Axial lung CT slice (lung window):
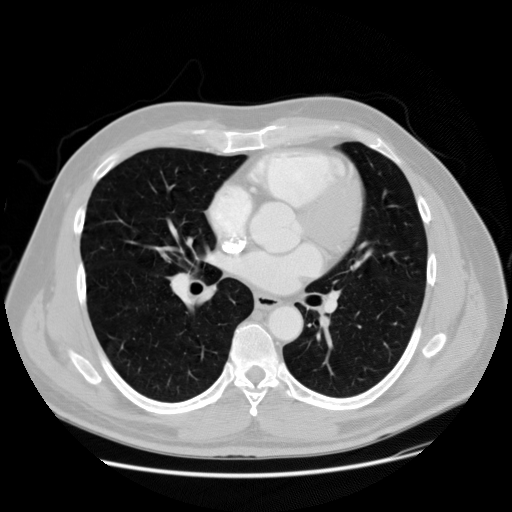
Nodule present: no